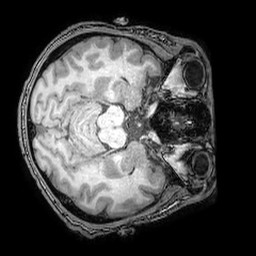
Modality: T1w
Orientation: axial
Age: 36
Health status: ill
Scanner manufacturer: philips
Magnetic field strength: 3 T
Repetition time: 0.007 s
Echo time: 0.0035 s